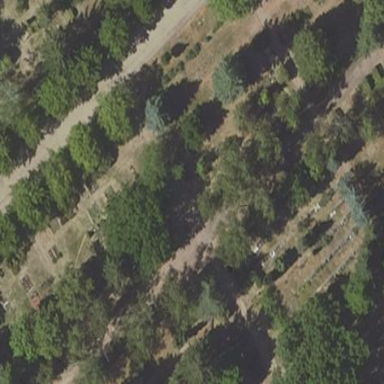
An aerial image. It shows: Graveyard.